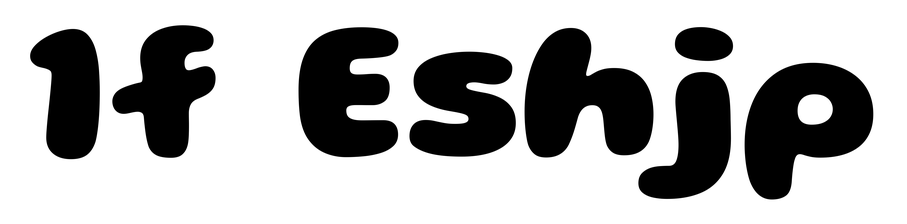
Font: Gluten_ExtraBold